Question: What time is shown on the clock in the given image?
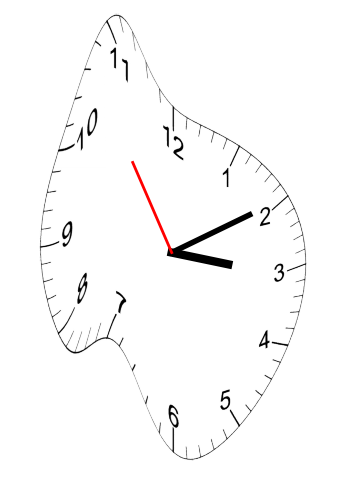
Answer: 03:09:54